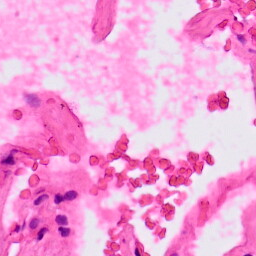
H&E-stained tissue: Lung